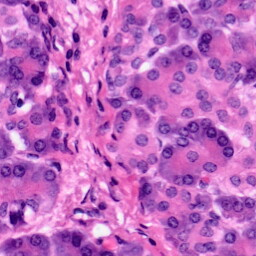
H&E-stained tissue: Pancreatic